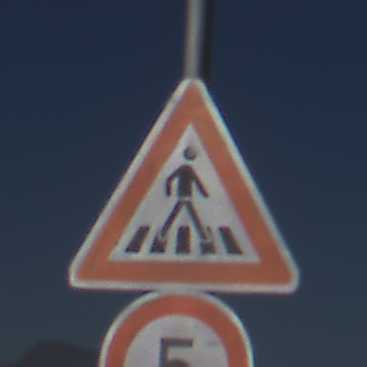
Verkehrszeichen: FussgaengerueberwegLinks
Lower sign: Geschwindigkeit5
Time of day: MorningAfternoon
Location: Outdoor (RoadRail)
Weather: Clear
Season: NotSpecified
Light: Natural